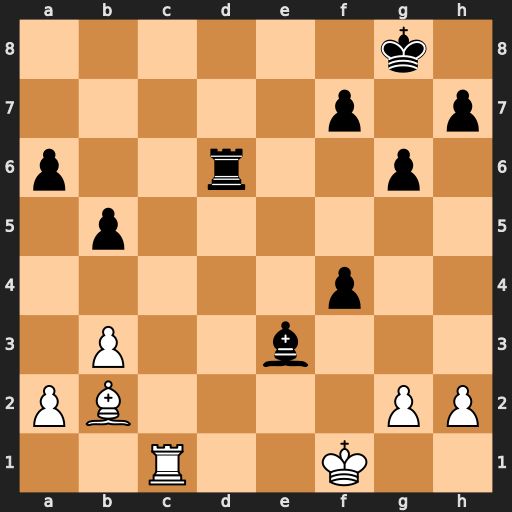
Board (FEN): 6k1/5p1p/p2r2p1/1p6/5p2/1P2b3/PB4PP/2R2K2
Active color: w
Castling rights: -
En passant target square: -
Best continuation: Rc8+ Rd8 Rxd8#